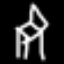
Label: chair